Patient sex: F
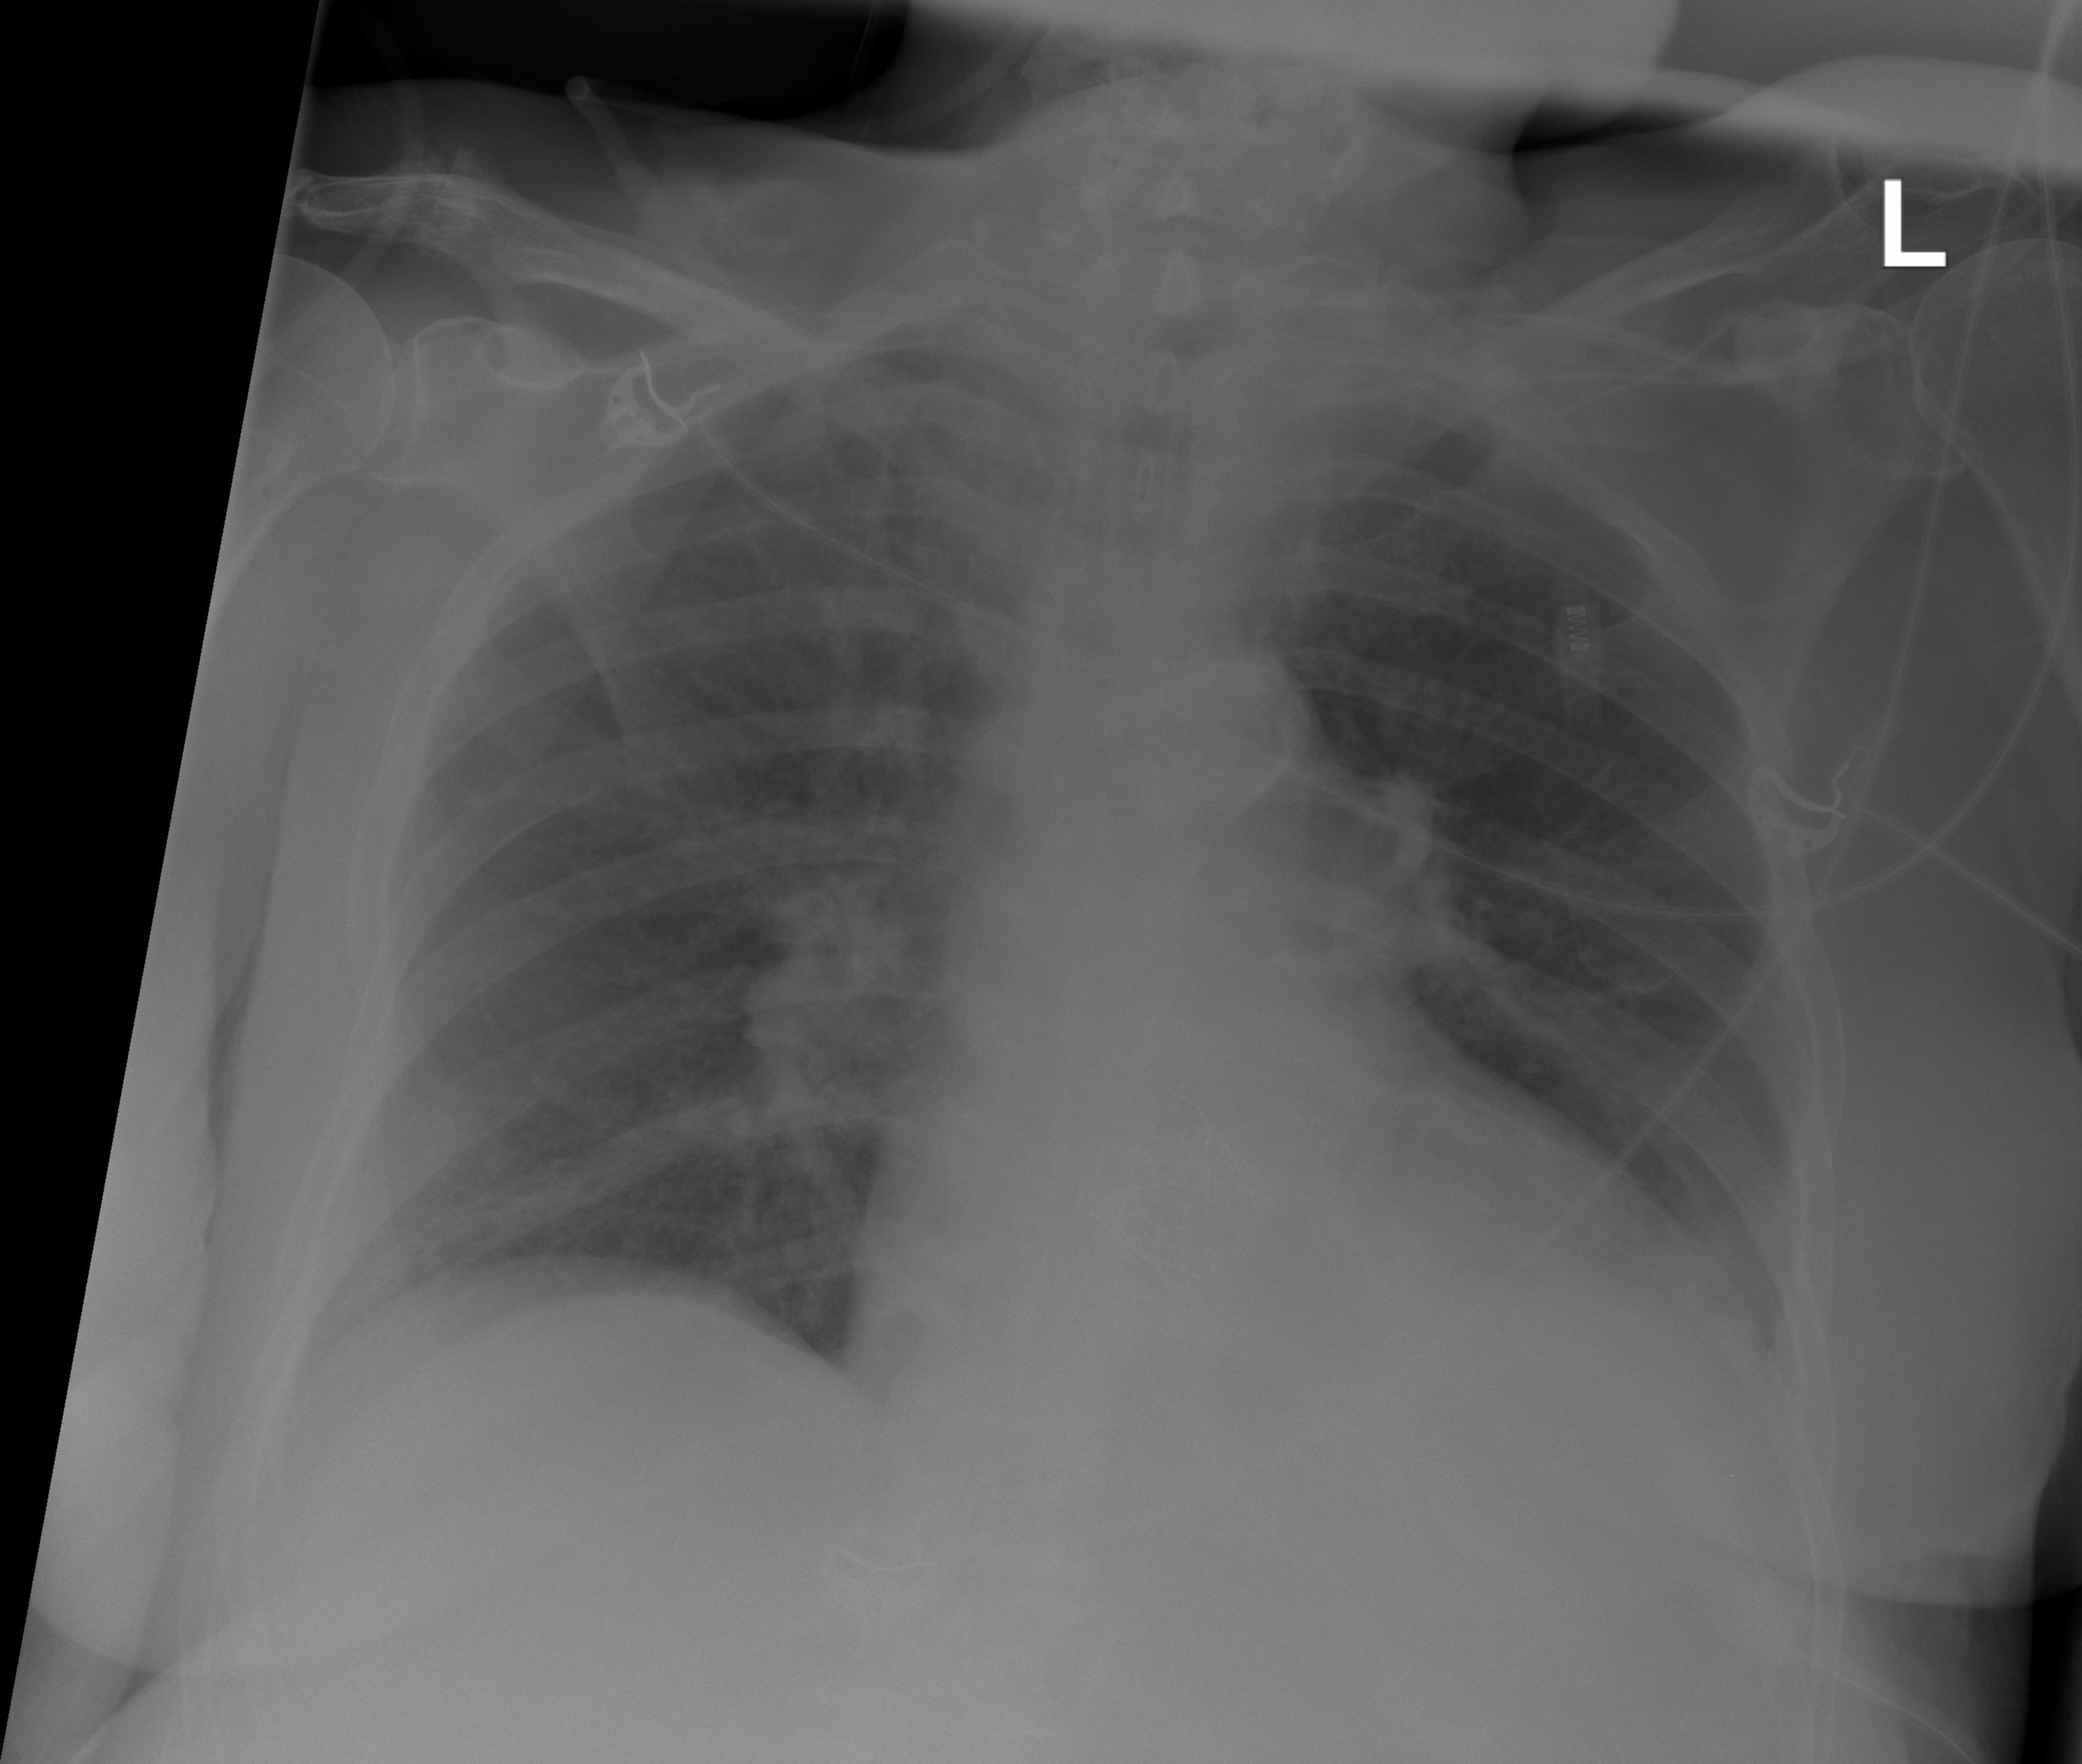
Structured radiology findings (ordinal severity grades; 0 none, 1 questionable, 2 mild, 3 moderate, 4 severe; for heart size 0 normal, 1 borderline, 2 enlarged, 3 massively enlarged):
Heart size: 1
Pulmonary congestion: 2
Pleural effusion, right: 0
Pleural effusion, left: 1
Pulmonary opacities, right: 0
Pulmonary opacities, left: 0
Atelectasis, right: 0
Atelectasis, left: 2